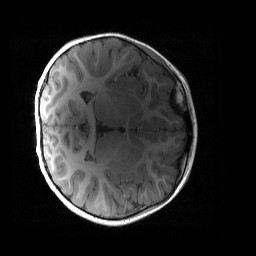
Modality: T1w
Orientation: axial
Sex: female
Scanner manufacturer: siemens
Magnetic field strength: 3 T
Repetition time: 1.9 s
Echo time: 0.00243 s